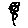
Label: flower